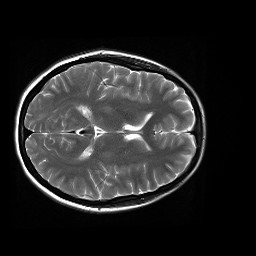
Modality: T2w
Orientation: axial
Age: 23
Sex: female
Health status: healthy
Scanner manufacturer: siemens
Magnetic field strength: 3 T
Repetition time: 4.01 s
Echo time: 0.116 s